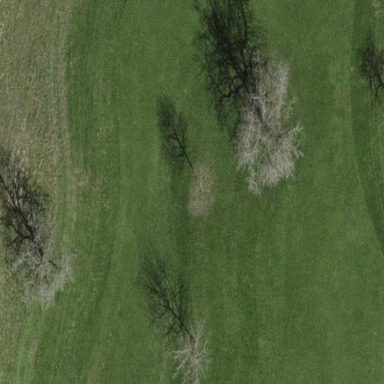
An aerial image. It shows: Rough area in golf course.